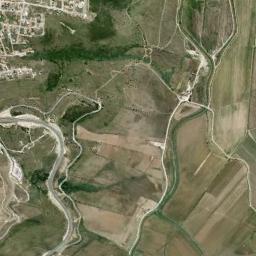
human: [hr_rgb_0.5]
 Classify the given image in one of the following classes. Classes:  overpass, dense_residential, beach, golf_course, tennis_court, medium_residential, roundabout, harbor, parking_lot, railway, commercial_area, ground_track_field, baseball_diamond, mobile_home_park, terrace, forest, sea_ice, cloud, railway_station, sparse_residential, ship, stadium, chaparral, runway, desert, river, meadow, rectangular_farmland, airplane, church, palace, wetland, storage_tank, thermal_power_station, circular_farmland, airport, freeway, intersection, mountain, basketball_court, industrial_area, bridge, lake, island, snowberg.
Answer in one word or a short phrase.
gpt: rectangular_farmland